Question: I am using a menu system from this website
<URL>
In chrome the menu displays fine, but my main content(one textbox) is on the same line as the menu.
In IE 9 the Menu does not even display correctly. The first element is rendered properly but the other two (and the sub menu) are displayed as normal hyperlinks
Is anyone willing to look at my Code and help me understand what I am doing incorrectly. I consider my self versed in Html but not CSS where I believe the issue is.
Master Page:
'''
<%@ Master Language="VB" AutoEventWireup="false" CodeBehind="Site.master.vb" Inherits="BudgetApplicationWeb.Site" %>
<!DOCTYPE html PUBLIC "-//W3C//DTD XHTML 1.0 Strict//EN" "http://www.w3.org/TR/xhtml1/DTD/xhtml1-strict.dtd">
<html xmlns="http://www.w3.org/1999/xhtml" xml:lang="en">
<head runat="server">
<title></title>
<link href="Styles/memu-0.1.css" rel="stylesheet" type="text/css" />
<style type="text/css" media="screen">
pre { font-size: 0.6em; }
.sprite-font_add { width: 16px; height: 16px; background:url(../famfamfam/css-sprite.png) no-repeat -0px -7216px; }
.sprite-page_white { width: 16px; height: 16px; background:url(../famfamfam/css-sprite.png) no-repeat -0px -10048px; }
</style>
<asp:ContentPlaceHolder ID="HeadContent" runat="server">
</asp:ContentPlaceHolder>
</head>
<body>
<form runat="server">
<div class="page">
<ul class="memu js-enabled">
<li class="memu-root">
<a href="#">Accounts</a>
<ul>
<li class="has-children">
<li><a href="#"><div class="memu-icon sprite-page_white"></div>View Transactions</a></li>
<li><a href="New.aspx"><div class="memu-icon sprite-font_add"></div>New</a></li>
</li>
</ul>
</li>
<li class="memu-root">
<a href="#">Budget</a>
</li>
<li class="memu-root">
<a href="#">Settings</a>
<ul>
<li><a href="#">Add Category</a></li>
</ul>
</li>
</ul>
<div class="main">
<asp:ContentPlaceHolder ID="MainContent" runat="server" />
</div>
<div class="clear">
</div>
<div class="footer">
</div>
</div>
</form>
</body>
</html>
'''
Menu.css
'''
.memu {
list-style: none outside none;
margin: 0;
padding: 0;
}
.memu ul {
list-style: none outside none;
margin: 0;
padding: 0;
position: absolute;
left: -9999px;
margin-left: 20px;
width: 150px;
-moz-box-shadow: 3px 2px 3px #333;
-webkit-box-shadow: 3px 2px 3px #333;
box-shadow: 3px 2px 3px #333;
}
.memu ul ul {
margin-left: 0px;
margin-top: 0px;
}
.memu a {
background: #fff;
background-color: rgba(255, 255, 255, 0.98);
border: 1px solid #f7f7f7;
color: #333;
display: block;
font: bold 12px/25px segoe ui,verdana,sans-serif;
margin: 0 -1px -1px 0;
padding-left: 10px;
text-decoration: none;
width: 139px;
text-overflow: ellipsis;
}
.memu .memu-icon {
position: relative;
width: 16px;
height: 16px;
margin: 4px 10px 0px 0px;
float: left;
}
.memu li.memu-root > a {
border-left: 0 !important;
border-right: 0 !important;
border-top: 1px solid transparent !important;
border-bottom: 1px solid transparent !important;
background: transparent !important;
}
.memu li {
float: left;
}
.memu li.has-children > a {
background: url("arrow.png") no-repeat scroll #fff;
background-position: 130px center;
background-color: rgba(255, 255, 255, 0.98);
}
.memu li:hover {
position: relative;
z-index: 100;
}
.memu li:hover > a {
background-color: #fff;
border-color: #fafafa;
color: #56789A;
}
.memu li:hover > ul {
left: -20px;
opacity: 1;
top: 26px;
z-index: -1;
}
.memu li:hover li:hover > ul {
left: 150px;
opacity: 1;
top: 0px;
z-index: 100;
}
.memu-current {
background-color: rgba(0, 0, 0, 0.98 !important) !important;
}
'''
New.aspx (with the textbox)
'''
<%@ Page Title="" Language="vb" AutoEventWireup="false" MasterPageFile="~/Site.Master" CodeBehind="New.aspx.vb" Inherits="BudgetApplicationWeb._New" %>
<asp:Content ID="Content1" ContentPlaceHolderID="HeadContent" runat="server">
</asp:Content>
<asp:Content ID="Content2" ContentPlaceHolderID="MainContent" runat="server">
<div>
<asp:TextBox runat="server" ID="t1"></asp:TextBox>
</div>
</asp:Content>
'''
Picture:

HTML render as asked for:
'''
<!DOCTYPE html PUBLIC "-//W3C//DTD XHTML 1.0 Strict//EN" "http://www.w3.org/TR/xhtml1/DTD/xhtml1-strict.dtd">
<html xmlns="http://www.w3.org/1999/xhtml" xml:lang="en">
<head><title>
</title><link href="../Styles/memu-0.1.css" rel="stylesheet" type="text/css" />
<style type="text/css" media="screen">
pre { font-size: 0.6em; }
.sprite-font_add { width: 16px; height: 16px; background:url(../famfamfam/css-sprite.png) no-repeat -0px -7216px; }
.sprite-page_white { width: 16px; height: 16px; background:url(../famfamfam/css-sprite.png) no-repeat -0px -10048px; }
</style>
</head>
<body>
<form method="post" action="New.aspx" id="ctl01">
<div class="aspNetHidden">
<input type="hidden" name="__VIEWSTATE" id="__VIEWSTATE" value="/wEPDwUJNjI0NjY1NDA2ZGTedvbVstQSjEJlNsWGzH7rlBfvau1o6GnEDrB7goLkfg==" />
</div>
<div class="aspNetHidden">
<input type="hidden" name="__EVENTVALIDATION" id="__EVENTVALIDATION" value="/wEWAgKfvIywCgKp3sDPDCUOCLNtdSKEDWUr5o+bR23FLTplesWTeKeRUvhXZp/Y" />
</div>
<div class="page">
<ul class="memu js-enabled">
<li class="memu-root">
<a href="#">Accounts</a>
<ul>
<li class="has-children">
<li><a href="#"><div class="memu-icon sprite-page_white"></div>View Transactions</a></li>
<li><a href="New.aspx"><div class="memu-icon sprite-font_add"></div>New</a></li>
</li>
</ul>
</li>
<li class="memu-root">
<a href="#">Budget</a>
</li>
<li class="memu-root">
<a href="#">Settings</a>
<ul>
<li><a href="#">Add Category</a></li>
</ul>
</li>
</ul>
</div>
<div class="main">
<div>
<input name="ctl00$MainContent$t1" type="text" id="MainContent_t1" />
</div>
</div>
<div class="clear">
</div>
<div class="footer">
</div>
</form>
</body>
</html>
'''
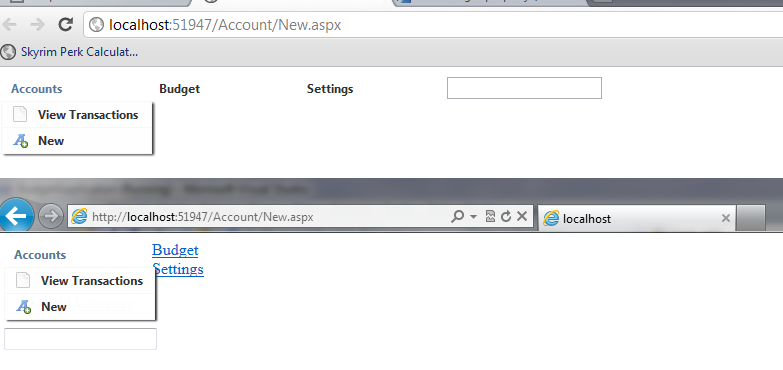
Answer: replace
'''
<li class="has-children">
<li><a href="#"><div class="memu-icon sprite-page_white"></div>View Transactions</a></li>
<li><a href="New.aspx"><div class="memu-icon sprite-font_add">/div>New</a></li>
'''
to this
'''
<li class="has-children">
<ul>
<li><a href="#"><div class="memu-icon sprite-page_white"></div>View Transactions</a></li>
<li><a href="New.aspx"><div class="memu-icon sprite-font_add"></div>New</a></li>
</ul>
</li>
'''